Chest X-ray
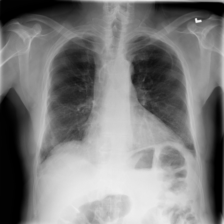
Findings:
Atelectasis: negative
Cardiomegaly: negative
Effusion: negative
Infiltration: negative
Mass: negative
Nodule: negative
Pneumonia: negative
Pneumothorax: negative
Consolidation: negative
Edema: negative
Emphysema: negative
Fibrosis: negative
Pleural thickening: positive
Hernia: negative